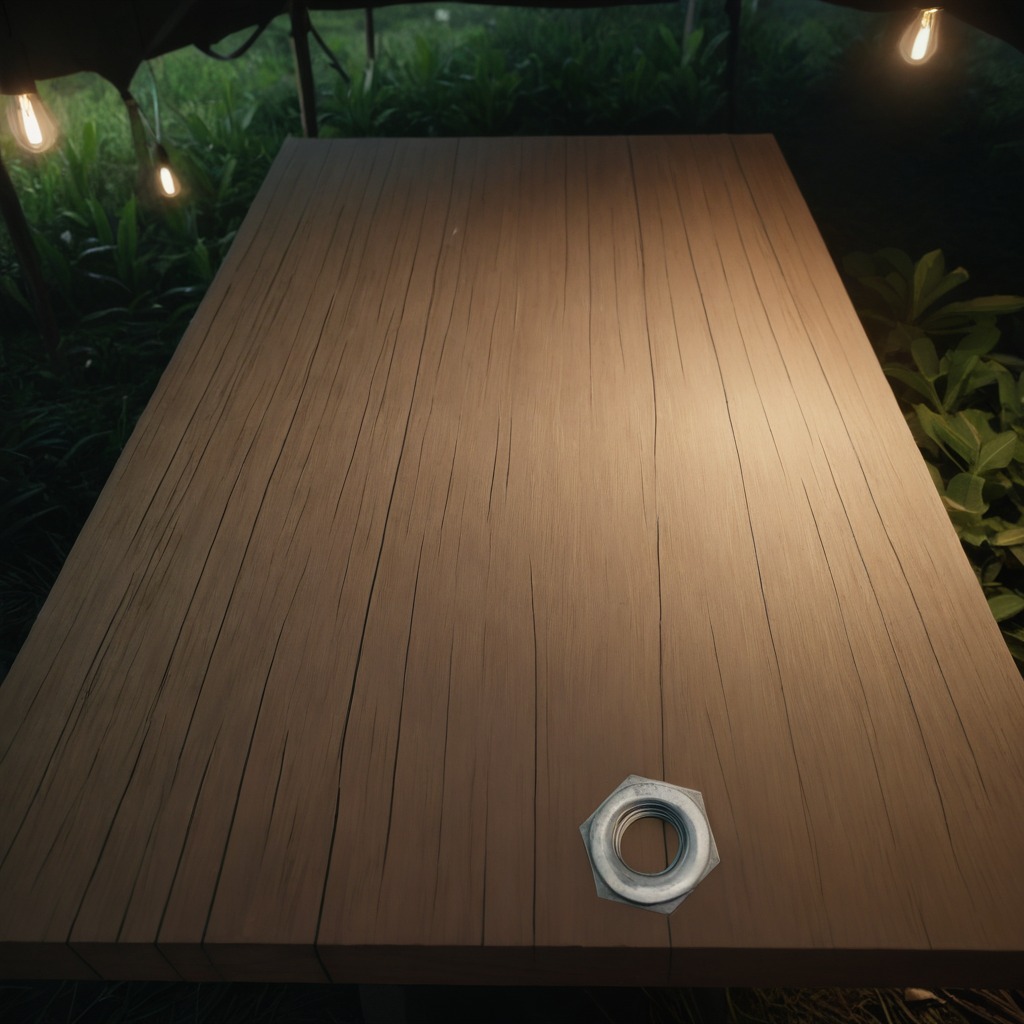
A metal nut lies on the wooden table.